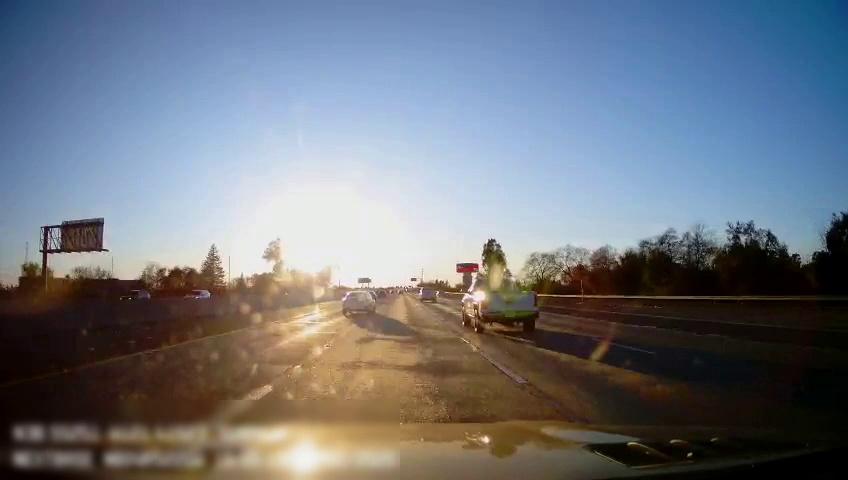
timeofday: Day
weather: Sunny
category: Drivable Space
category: Vehicles | Truck
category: Vehicles | SUV
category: Vehicles | Car
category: Vehicles | Car
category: Vehicles | SUV
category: Vehicles | Car
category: Vehicles | SUV
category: Lanes | Alternate Lane
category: Lanes | Alternate Lane
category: Lanes | Current Lane
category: Lanes | Current Lane
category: Lanes | Alternate Lane
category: Lanes | Alternate Lane
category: Traffic | Signs